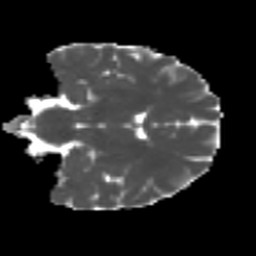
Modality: MD
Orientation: coronal
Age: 29
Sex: female
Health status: ill
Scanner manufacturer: siemens
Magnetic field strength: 3 T
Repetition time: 6.5 s
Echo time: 0.062 s